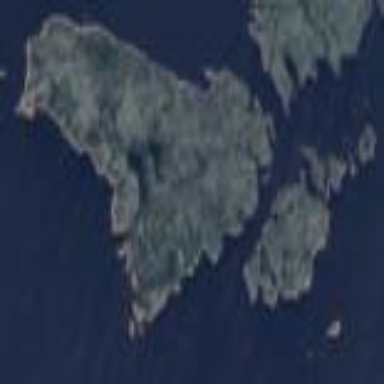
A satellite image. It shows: Island.